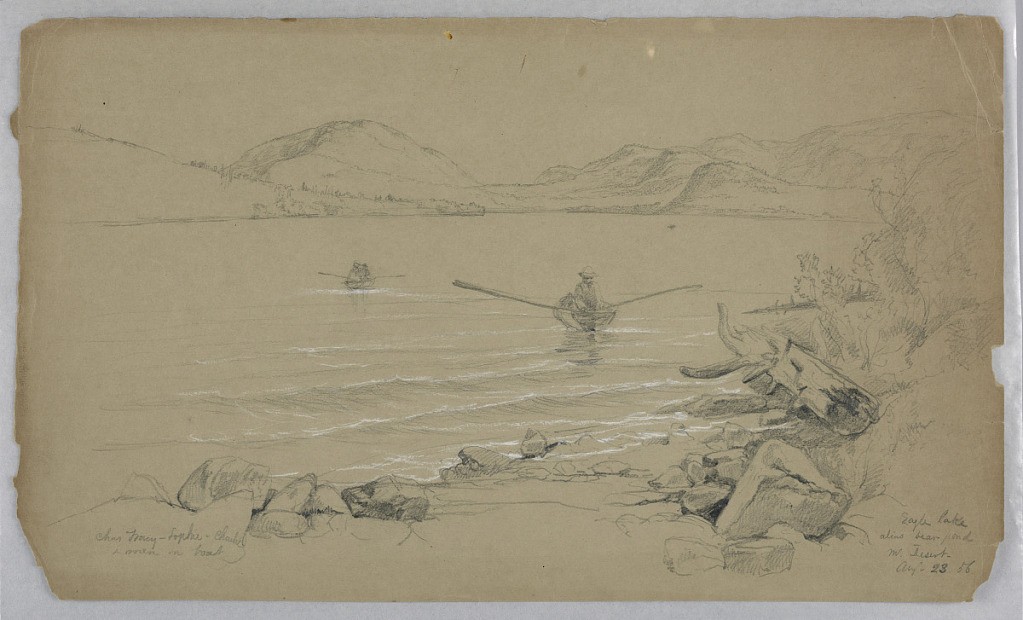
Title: Eagle Lake, Mt. Desert
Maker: Daniel Huntington, American, 1816–1906
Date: August 23, 1856
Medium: Graphite and chalk on brown-grey paper
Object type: Drawing
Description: The shores of lake at right and at rear, beneath a mountain range. Three rowboats on the water.